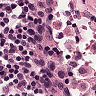
Metastatic tissue present: no